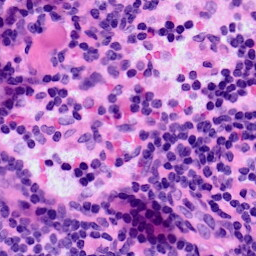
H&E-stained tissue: LymphNode